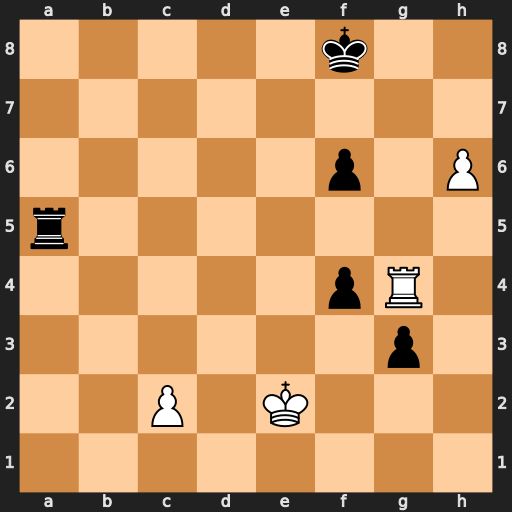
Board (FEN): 5k2/8/5p1P/r7/5pR1/6p1/2P1K3/8
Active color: w
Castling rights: -
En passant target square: -
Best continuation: h7 Rh5 Rg8+